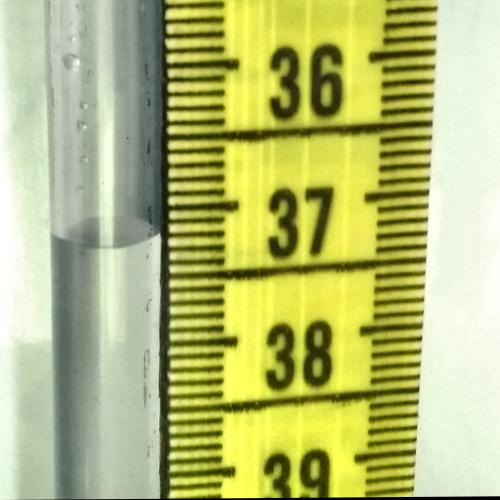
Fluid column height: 37.2 cm